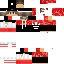
A female human skin with dark skin, wearing brown bald dressed in a red hoodie and red pants, featuring a closed mouth.